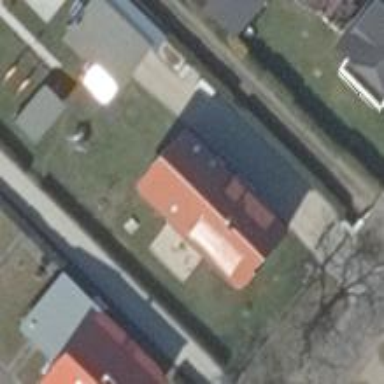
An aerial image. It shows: Detached building.